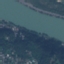
Land use / land cover class: River